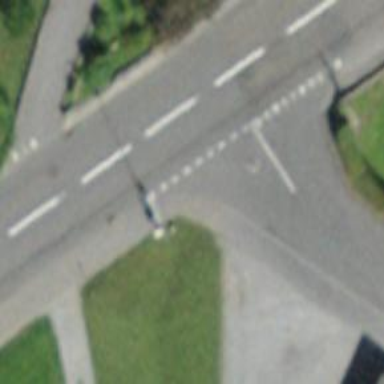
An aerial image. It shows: Bus stop along the road.